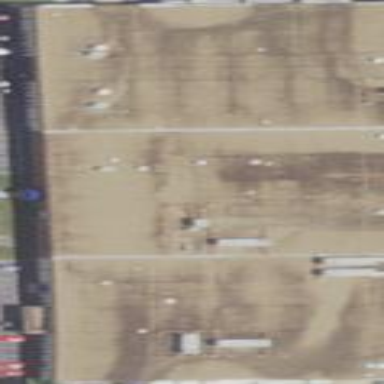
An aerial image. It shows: Commercial building.